Aerial crown-view tile of a tropical tree (Barro Colorado Island, Panama), acquired 20241112:
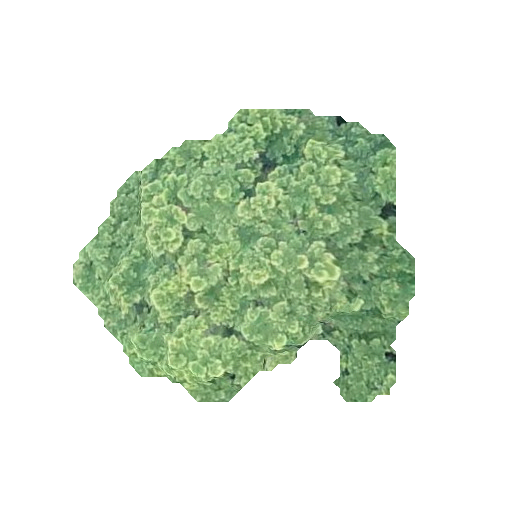
Species: Terminalia amazonia
GBIF accepted scientific name: Terminalia amazonica
Crown area: 111.91 m²